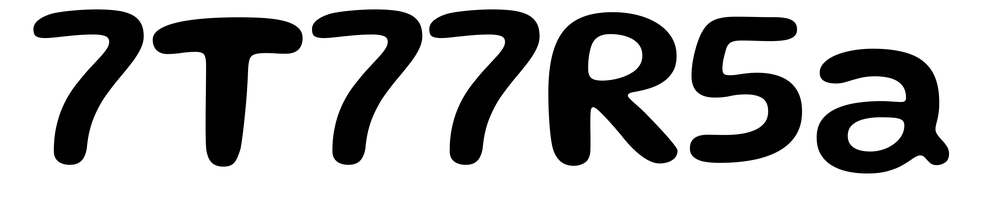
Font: Gluten_Medium